Question: I'm considering to convert my old projects which used xibs to storyboard. I created a new project to test size classes and just run on the simulator(iPhone 5s(7.1)) but screen is not a full screen.

Even I turned the size classes option off, the symptom's still exist. Why does it happen? How can I fix it?
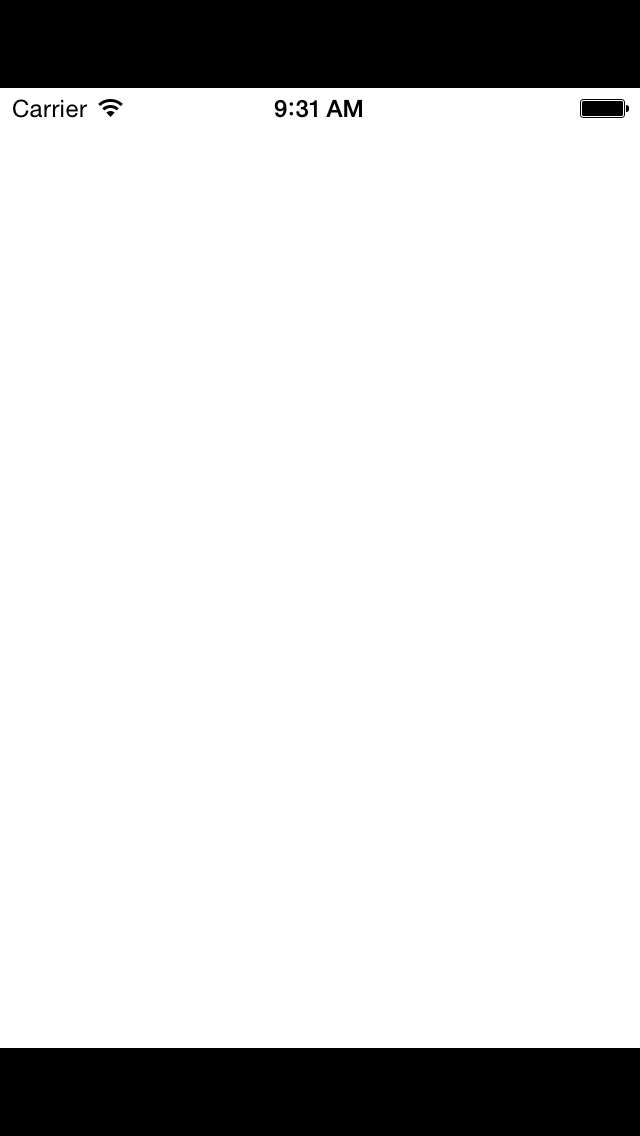
Answer: OK I found the answer. iOS 7.x does not support 'LaunchScreen.xib'. After I added a 'Default-568h@2x.png', 'Default.png', 'Default@2x.png', the screen is full.